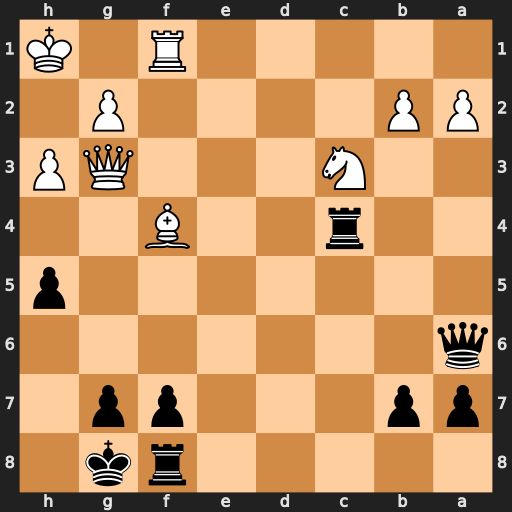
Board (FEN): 5rk1/pp3pp1/q7/7p/2r2B2/2N3QP/PP4P1/5R1K
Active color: b
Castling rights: -
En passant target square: -
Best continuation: Rxc3 bxc3 Qxf1+